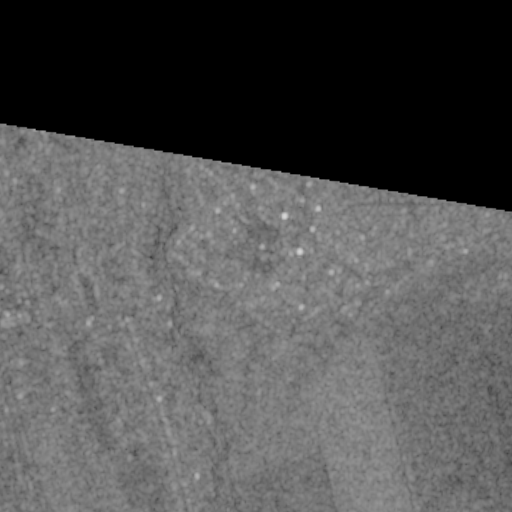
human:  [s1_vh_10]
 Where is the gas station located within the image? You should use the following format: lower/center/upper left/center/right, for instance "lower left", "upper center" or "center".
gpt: The gas station is located in the upper center of the image.
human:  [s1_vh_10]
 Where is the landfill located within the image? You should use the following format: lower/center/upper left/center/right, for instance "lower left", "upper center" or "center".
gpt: The landfill is located in the lower right of the image.
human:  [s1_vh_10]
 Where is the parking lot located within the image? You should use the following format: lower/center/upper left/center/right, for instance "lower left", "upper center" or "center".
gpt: The parking lot is located in the upper right of the image.
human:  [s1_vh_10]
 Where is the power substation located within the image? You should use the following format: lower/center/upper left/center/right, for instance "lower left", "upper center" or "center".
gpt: The power substation is located in the lower left of the image.
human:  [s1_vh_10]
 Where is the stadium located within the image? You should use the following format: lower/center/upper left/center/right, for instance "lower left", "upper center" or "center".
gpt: The stadium is located in the upper left of the image.
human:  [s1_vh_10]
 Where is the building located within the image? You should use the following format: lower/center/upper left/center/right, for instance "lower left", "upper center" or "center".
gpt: There is no building in the image.

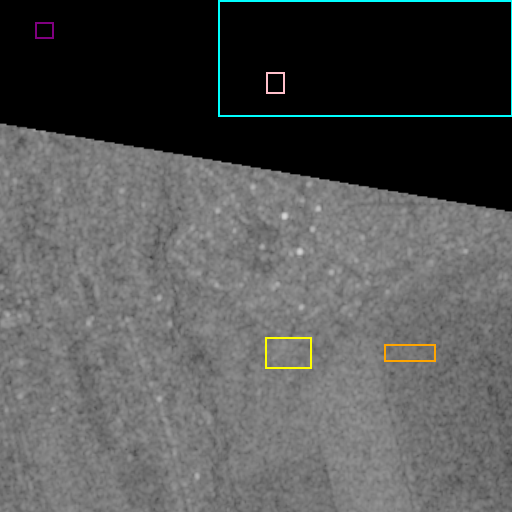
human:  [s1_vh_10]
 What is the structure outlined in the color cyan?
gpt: The structure outlined in cyan is a crop field.
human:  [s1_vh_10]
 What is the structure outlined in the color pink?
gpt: The structure outlined in pink is a gas station.
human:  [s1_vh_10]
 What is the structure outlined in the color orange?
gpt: The structure outlined in orange is a landfill.
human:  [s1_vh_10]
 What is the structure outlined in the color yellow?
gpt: The structure outlined in yellow is a park.
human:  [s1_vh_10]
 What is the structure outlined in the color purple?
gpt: The structure outlined in purple is a stadium.
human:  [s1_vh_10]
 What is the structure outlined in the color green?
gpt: There is no green outline.